Question: I have an application that localizes properly in IIS Express but causes an error message after being deployed to the server (IIS 7.5), but only where using expression syntax e.g. '<asp:localize id="fooctrl" text="<%$ Resources:SiteResources, Foo_Key %>" runat="server" />'. On my local machine running in IIS Express this works just great. But once deployed to the server this will cause the error:
The resource object with key 'Foo_Key' was not found.
I can set properties to the resource key in the code behind with no issues like so:
'''
fooctrl.Text = SiteResource.Foo_Key;
'''
I can also output the resource string using the literal server side tag or the encoded server side tag with no issues:
'''
<%= SiteResource.Foo_Key %>
<%: SiteResource.Foo_Fey %>
'''
I don't believe it's a deployment issue as it's only the expression syntax that doesn't appear to work. I'd like to understand what I'm doing wrong or what could be causing the deployed behavior? I'd really rather not have to set all my localized properties of server controls in the code behind.
For sh_ts and gr_ns I copied the App_GlobalResources folder to the server. My errors went away. That made me change my resources build action from 'Embedded Resource' to 'Content' so that they would get published with the application. While the folder and resx files did indeed appear on the server after publishing, I received an error: "Could not find any resources appropriate for the specified culture or the neutral culture."
So that leaves me a little confused about the Embedded Resources. What is actually embedded if I need the resource files on the server? If I need to not only embed the resources, how can I get Visual Studio 2012's Publish Web to simultaneously compile the resources and copy the files as if they're content? I can't find any settings to do that.
I moved the resources to an external assembly today to support localizing other supporting assemblies in addition to the web application. I removed the resource files from my web app, added the references to all all applicable projects, updated my references, etc. Everything worked like gangbusters in IIS Express. The web application localized great, the external assemblies localized great but the web app failed to localized when I deployed to IIS 7.5. Same deal as before with the expression syntax. Again deploying the .resx files resolved the error.
I don't understand what the issue is. The resources are correct as far as I can tell and are as follows:

I even used JetBrains dotPeek to decompile the resource assemblies and I can see the embedded XML complete with values in each of them.
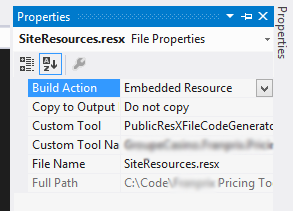
Answer: In order to use embedded resources in an ASP.NET application using the expression syntax, four things are needed:
1. Custom ResourceProviderFactory
2. Custom ResourceProvider
3. Custom ExpressionBuilder
4. Reference the custom ExpressionBuilder in the <compilation><expressionBuilders></expresionBuilders></compilation> section
<URL> details exactly how to go about this and includes complete source control.